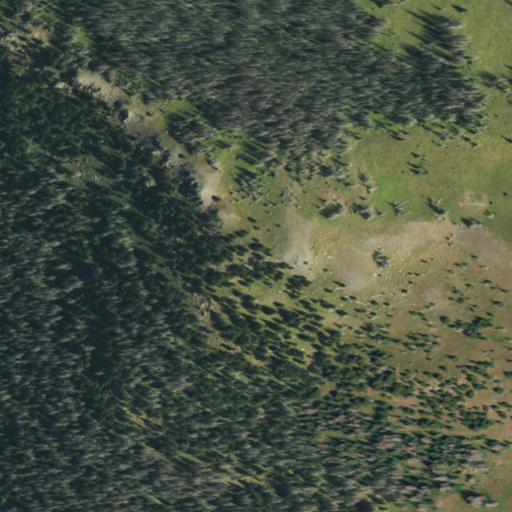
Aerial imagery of mountain in Colorado named Fox Mountain containing evergreen forest, shrub, deciduous forest, and woody wetlands